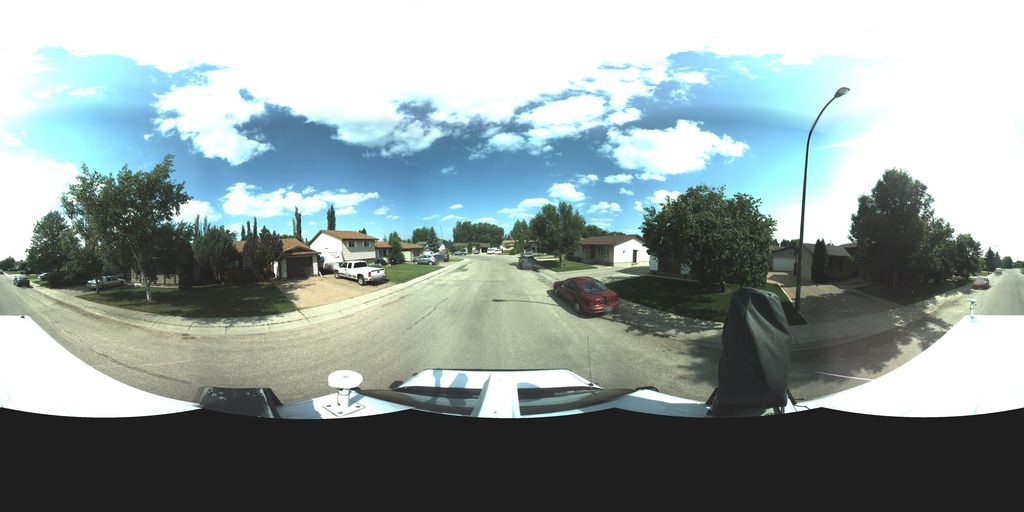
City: saskatoon